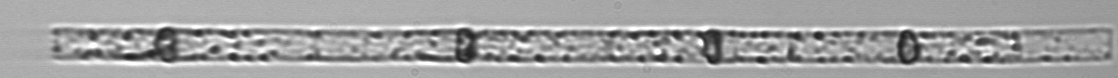
Label: Dactyliosolen_blavyanus